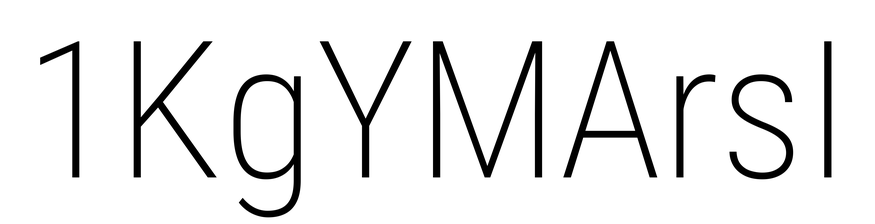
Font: Roboto_Condensed_ExtraLight